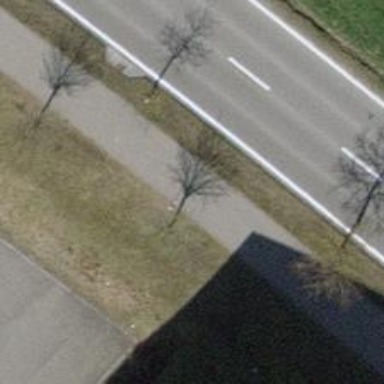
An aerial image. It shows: Urban area featuring tree as natural element.